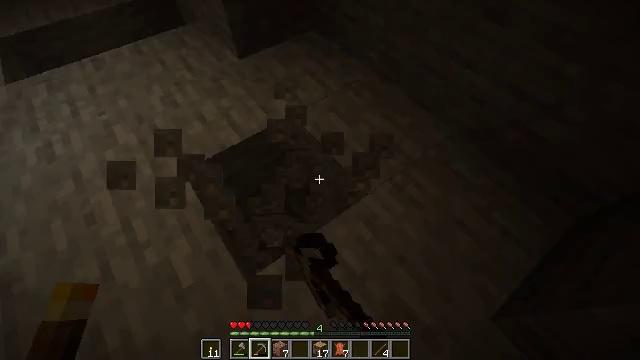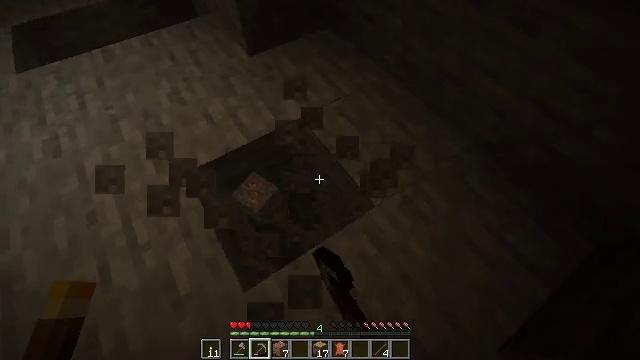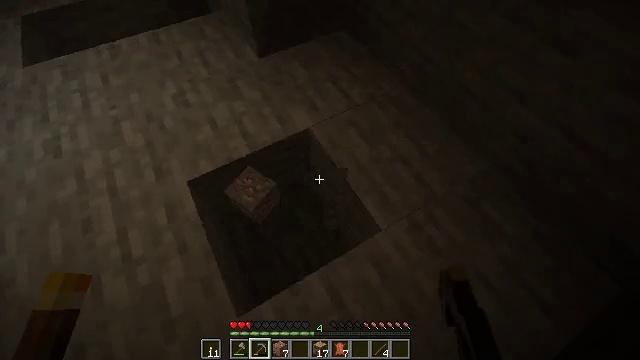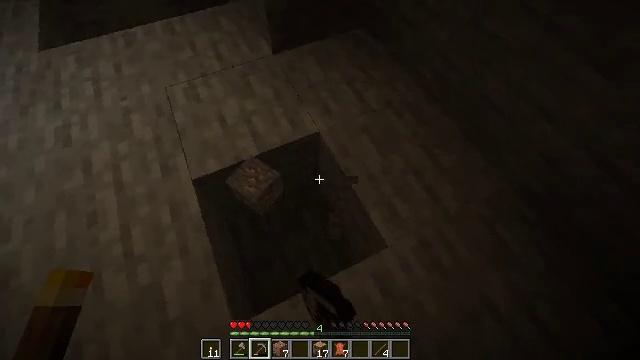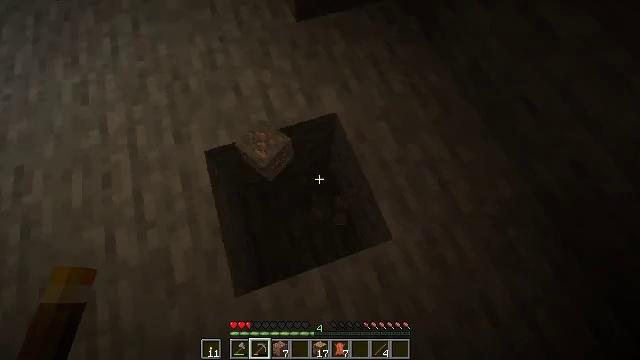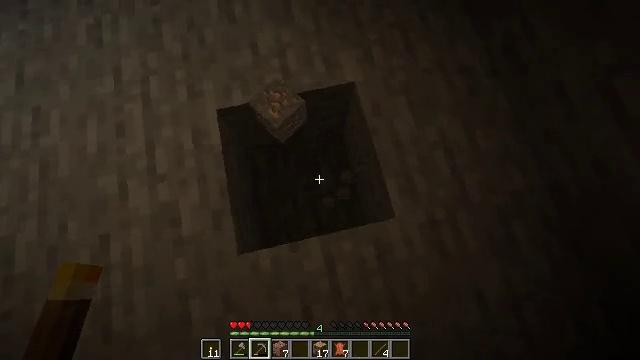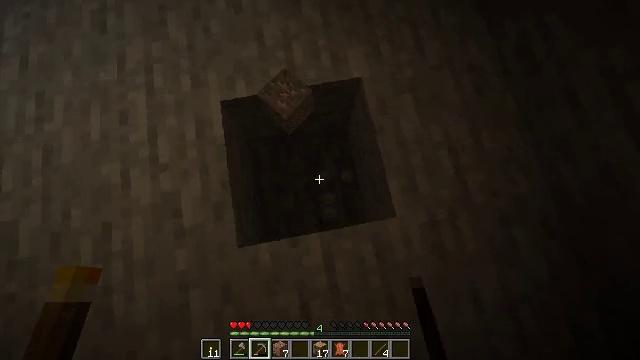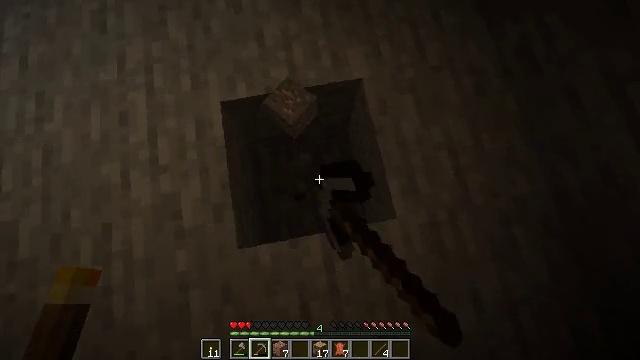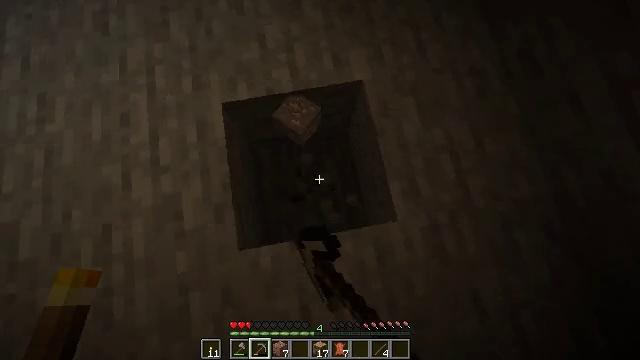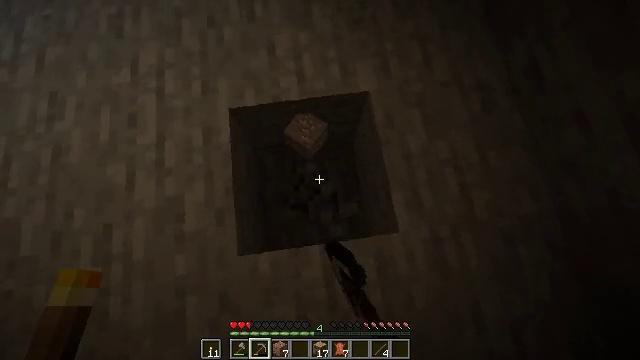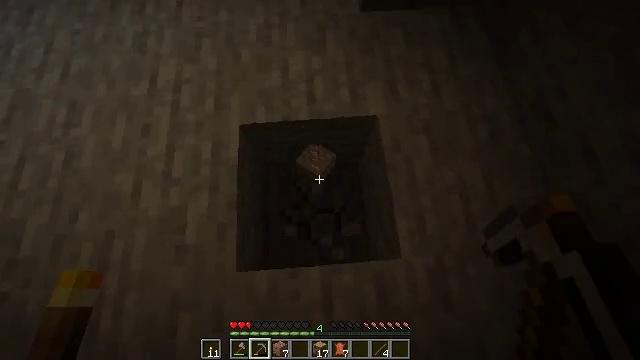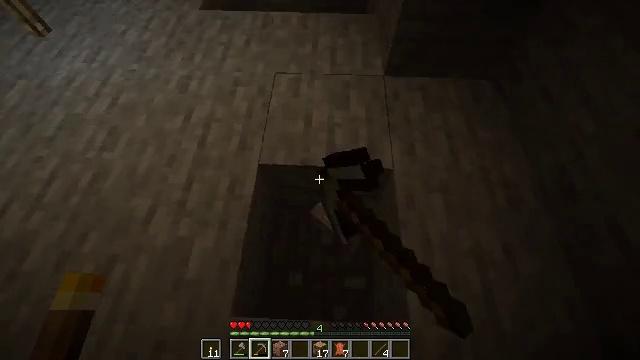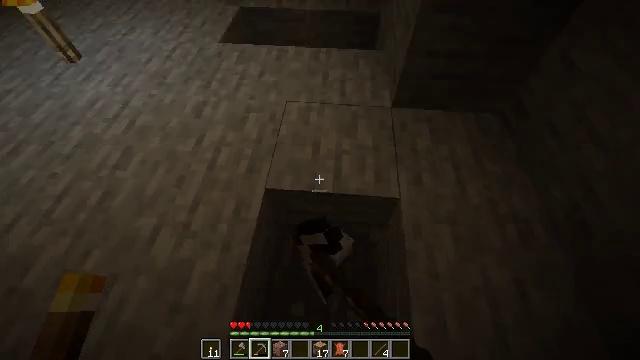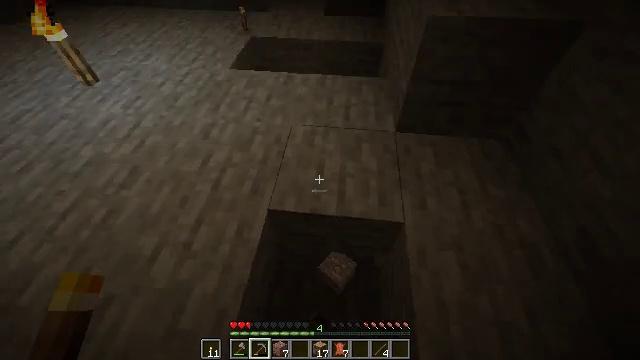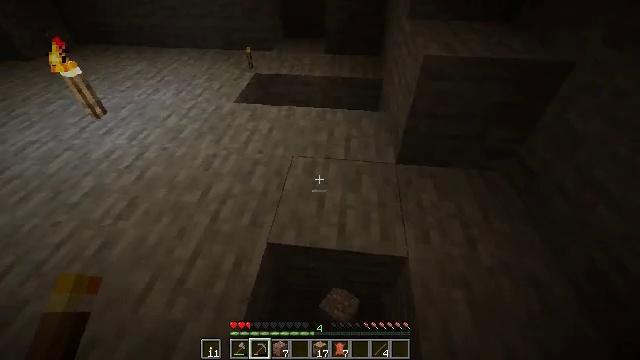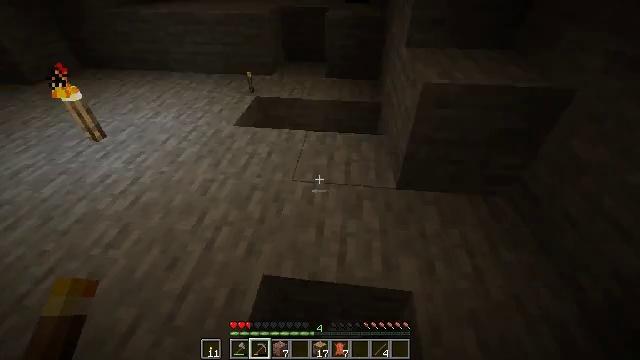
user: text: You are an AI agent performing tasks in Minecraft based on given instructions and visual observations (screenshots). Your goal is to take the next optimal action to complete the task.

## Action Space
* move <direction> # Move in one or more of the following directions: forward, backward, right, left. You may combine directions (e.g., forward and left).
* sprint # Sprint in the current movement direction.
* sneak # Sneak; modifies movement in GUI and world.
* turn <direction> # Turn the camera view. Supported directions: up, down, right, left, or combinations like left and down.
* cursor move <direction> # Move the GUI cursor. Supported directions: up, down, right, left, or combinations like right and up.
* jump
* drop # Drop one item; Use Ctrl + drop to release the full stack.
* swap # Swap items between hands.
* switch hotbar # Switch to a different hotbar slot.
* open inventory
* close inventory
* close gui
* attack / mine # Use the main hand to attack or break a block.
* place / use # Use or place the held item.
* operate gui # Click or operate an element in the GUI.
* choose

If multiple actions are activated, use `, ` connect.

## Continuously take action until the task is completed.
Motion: motion action
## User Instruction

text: Defeat the creeper.
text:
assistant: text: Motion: move forward, turn left and down, attack / mine
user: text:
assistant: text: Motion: move forward, turn left and down, attack / mine
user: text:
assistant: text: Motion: turn left and down, attack / mine
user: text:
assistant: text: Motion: turn left and down, attack / mine
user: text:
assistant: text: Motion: turn left and down, attack / mine
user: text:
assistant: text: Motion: turn left and down, attack / mine
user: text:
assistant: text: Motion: attack / mine
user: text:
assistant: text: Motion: attack / mine
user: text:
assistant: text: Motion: turn left and up, attack / mine
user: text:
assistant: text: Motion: turn left and up, attack / mine
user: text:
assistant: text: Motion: turn left and up, attack / mine
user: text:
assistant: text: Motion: turn left and up
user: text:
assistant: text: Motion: turn left and up
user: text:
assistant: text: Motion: move forward, turn up
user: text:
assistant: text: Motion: move forward, turn up
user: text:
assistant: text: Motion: move forward and move right, turn left and up
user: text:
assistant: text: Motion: move forward and move right, turn left and up
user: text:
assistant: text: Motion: turn left and up
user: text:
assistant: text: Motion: turn left and up
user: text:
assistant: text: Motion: turn left and up
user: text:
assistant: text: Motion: move forward
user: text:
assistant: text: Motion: move forward, turn left and up
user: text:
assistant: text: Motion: move forward, turn left and up
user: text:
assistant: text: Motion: move forward, turn left and up
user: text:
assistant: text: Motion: move forward, sprint
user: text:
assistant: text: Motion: move forward, sprint, jump
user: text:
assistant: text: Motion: move forward, sprint, turn left and up, jump
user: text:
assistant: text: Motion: move forward, sprint, turn left and up, jump
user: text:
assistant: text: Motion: move forward, sprint, turn left, jump
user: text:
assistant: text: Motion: move forward and move left, sprint, turn left and down